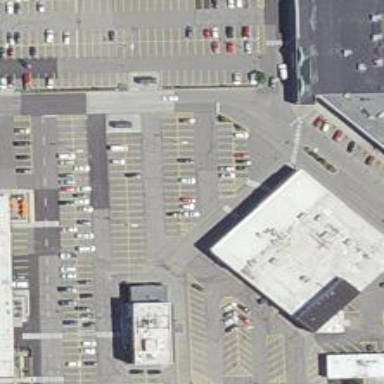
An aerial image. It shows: Retail building.